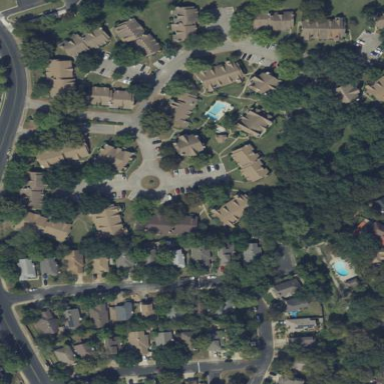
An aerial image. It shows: Residential area consisting of condominiums.